Question: I have been reading through the possibilities of AMP, but I cannot seem to grasp why my page is not showing like Google shows it in their demo (see <URL>. My regular page is this:
'''
<!DOCTYPE html>
<html>
<head>
<meta charset="utf-8">
<title>An example of an AMP Project; a part of a self-writen paper about maintainability</title>
<meta http-equiv="Content-Type" content="text/html;charset=ISO-8859-1">
<meta name="language" content="NL"/>
<meta name="description" content="Every software engineering project has a certain degree of maintainability. Period.">
<meta name="viewport" content="width=device-width, initial-scale=1, maximum-scale=1"/>
<link rel="amphtml" href="http://amptest.millerpreview.nl/indexamp.html">
<link rel="canonical" href="http://amptest.millerpreview.nl/index.html">
</head>
<body>
<header>
<nav>
<ul>
<li><a href="/">Home</a></li>
<li><a href="/">Another page</a></li>
<li><a href="/">Another other page</a></li>
</ul>
</nav>
<h1>Welcome!</h1>
<img src='http://portal.tugraz.at/portal/page/portal/Files/internationales/Welcome_Center/Welcome_Fotolia_62393747_XXL.jpg' />
</header>
<h2>Maintainability of an Open Source Software Engineering Project</h2>
<p>
<b>Every software engineering project has a certain degree of maintainability which is directly derivable to the quality of the software, the complexity of the code, the amount and quality of the documentation and the understandability. In this paper, the maintainability of a randomly chosen open source Android application called TeamTalk is measured with the SIG Maintainability Model, created by the Software Improvement Group. The conclusion of the paper is an advice on improving maintainability towards the creators of this application.</b>
</p>
<h3>Introduction</h3>
<p>
Every software engineering project has a certain degree of maintainability which is directly derivable to the quality of the software, the complexity of the code, the amount and quality of the documentation and the understandability \cite{Heitlager07}. Maintainability is an often forgotten software quality attribute \cite{Radatz90, Swanson76} but a rather important one. Approximately 40 - 80\% of software's life cycle is spent on maintainability \cite{Coleman94, Dubey11, Kiewkanya05}. Maintaining an application will cost less time and thus less money if the maintainability is given proper attention.<br />
<br />
The goal of this paper is to gain insight into the maintainability of a randomly chosen open source application; in this case, it is the Android \cite{Android} app TeamTalk \cite{TeamTalk}. For this, we will measure the software quality attributes \cite{ISO} of maintainability; the analyzability, changeability, stability and testability.<br />
<br />
In section 2 we will give more insights about the background of the app TeamTalk and about what the SIG Maintainability Model is. In section 3 the used tools and the approach, based on the SIG Maintainability Model, will be discussed. Section 4 shows and discusses the results, on which an overall adice is given in section 5. The paper will be concluded with a summary of the results and what our advice is for the TeamTalk developers.<br />
</p>
<footer>
<img src='http://www.greetingsfromheart.com/images/bye_bye/bye_bye.gif' />
</footer>
</body>
</html>
'''
And my AMP html page is like this:
'''
<!doctype html>
<html amp lang="en">
<head>
<meta charset="utf-8">
<title>Hello, AMPs</title>
<link rel="canonical" href="http://amptest.millerpreview.nl/index.html" />
<meta name="viewport" content="width=device-width,minimum-scale=1,initial-scale=1">
<meta name="description" content="Every software engineering project has a certain degree of maintainability. Periods.">
<script type="application/ld+json">
{
"@context": "http://schema.org",
"@type": "ScholarlyArticle",
"headline": "Maintainability of an Open Source Software Engineering Project",
"datePublished": "2015-10-07T12:02:41Z",
"image": [
"logo.jpg"
]
}
</script>
<style amp-boilerplate>body{-webkit-animation:-amp-start 8s steps(1,end) 0s 1 normal both;-moz-animation:-amp-start 8s steps(1,end) 0s 1 normal both;-ms-animation:-amp-start 8s steps(1,end) 0s 1 normal both;animation:-amp-start 8s steps(1,end) 0s 1 normal both}@-webkit-keyframes -amp-start{from{visibility:hidden}to{visibility:visible}}@-moz-keyframes -amp-start{from{visibility:hidden}to{visibility:visible}}@-ms-keyframes -amp-start{from{visibility:hidden}to{visibility:visible}}@-o-keyframes -amp-start{from{visibility:hidden}to{visibility:visible}}@keyframes -amp-start{from{visibility:hidden}to{visibility:visible}}</style><noscript><style amp-boilerplate>body{-webkit-animation:none;-moz-animation:none;-ms-animation:none;animation:none}</style></noscript>
<style amp-custom>
main {
margin: 0 auto;
max-width: 620px;
}
</style>
<script async src="https://cdn.ampproject.org/v0.js"></script>
</head>
<body>
<main>
<header>
<nav>
<ul>
<li><a href="/">Home</a></li>
<li><a href="/">Another page</a></li>
<li><a href="/">Another other page</a></li>
</ul>
</nav>
<h1>Welcome!</h1>
<amp-img src='http://portal.tugraz.at/portal/page/portal/Files/internationales/Welcome_Center/Welcome_Fotolia_62393747_XXL.jpg' width="325" height="200"/>
</header>
<h1>Maintainability of an Open Source Software Engineering Project</h1>
<p>
<b>Every software engineering project has a certain degree of maintainability which is directly derivable to the quality of the software, the complexity of the code, the amount and quality of the documentation and the understandability. In this paper, the maintainability of a randomly chosen open source Android application called TeamTalk is measured with the SIG Maintainability Model, created by the Software Improvement Group. The conclusion of the paper is an advice on improving maintainability towards the creators of this application.</b>
</p>
<h3>Introduction</h3>
<p>
Every software engineering project has a certain degree of maintainability which is directly derivable to the quality of the software, the complexity of the code, the amount and quality of the documentation and the understandability \cite{Heitlager07}. Maintainability is an often forgotten software quality attribute \cite{Radatz90, Swanson76} but a rather important one. Approximately 40 - 80\% of software's life cycle is spent on maintainability \cite{Coleman94, Dubey11, Kiewkanya05}. Maintaining an application will cost less time and thus less money if the maintainability is given proper attention.<br />
<br />
The goal of this paper is to gain insight into the maintainability of a randomly chosen open source application; in this case, it is the Android \cite{Android} app TeamTalk \cite{TeamTalk}. For this, we will measure the software quality attributes \cite{ISO} of maintainability; the analyzability, changeability, stability and testability.<br />
<br />
In section 2 we will give more insights about the background of the app TeamTalk and about what the SIG Maintainability Model is. In section 3 the used tools and the approach, based on the SIG Maintainability Model, will be discussed. Section 4 shows and discusses the results, on which an overall adice is given in section 5. The paper will be concluded with a summary of the results and what our advice is for the TeamTalk developers.<br />
</p>
</main>
</body>
</html>
'''
It shows like this in the Google search AND in the AMP demo. I know my page is cached by Google: <URL>. Locally, my AMP is validated, but at the cached version it says that the script tag is not valid even though that is the AMP engine javascript, which should be deemed valid.
My question; is this not implemented yet in Google searches, or am I doing something wrong?
My Google search result looks like this:

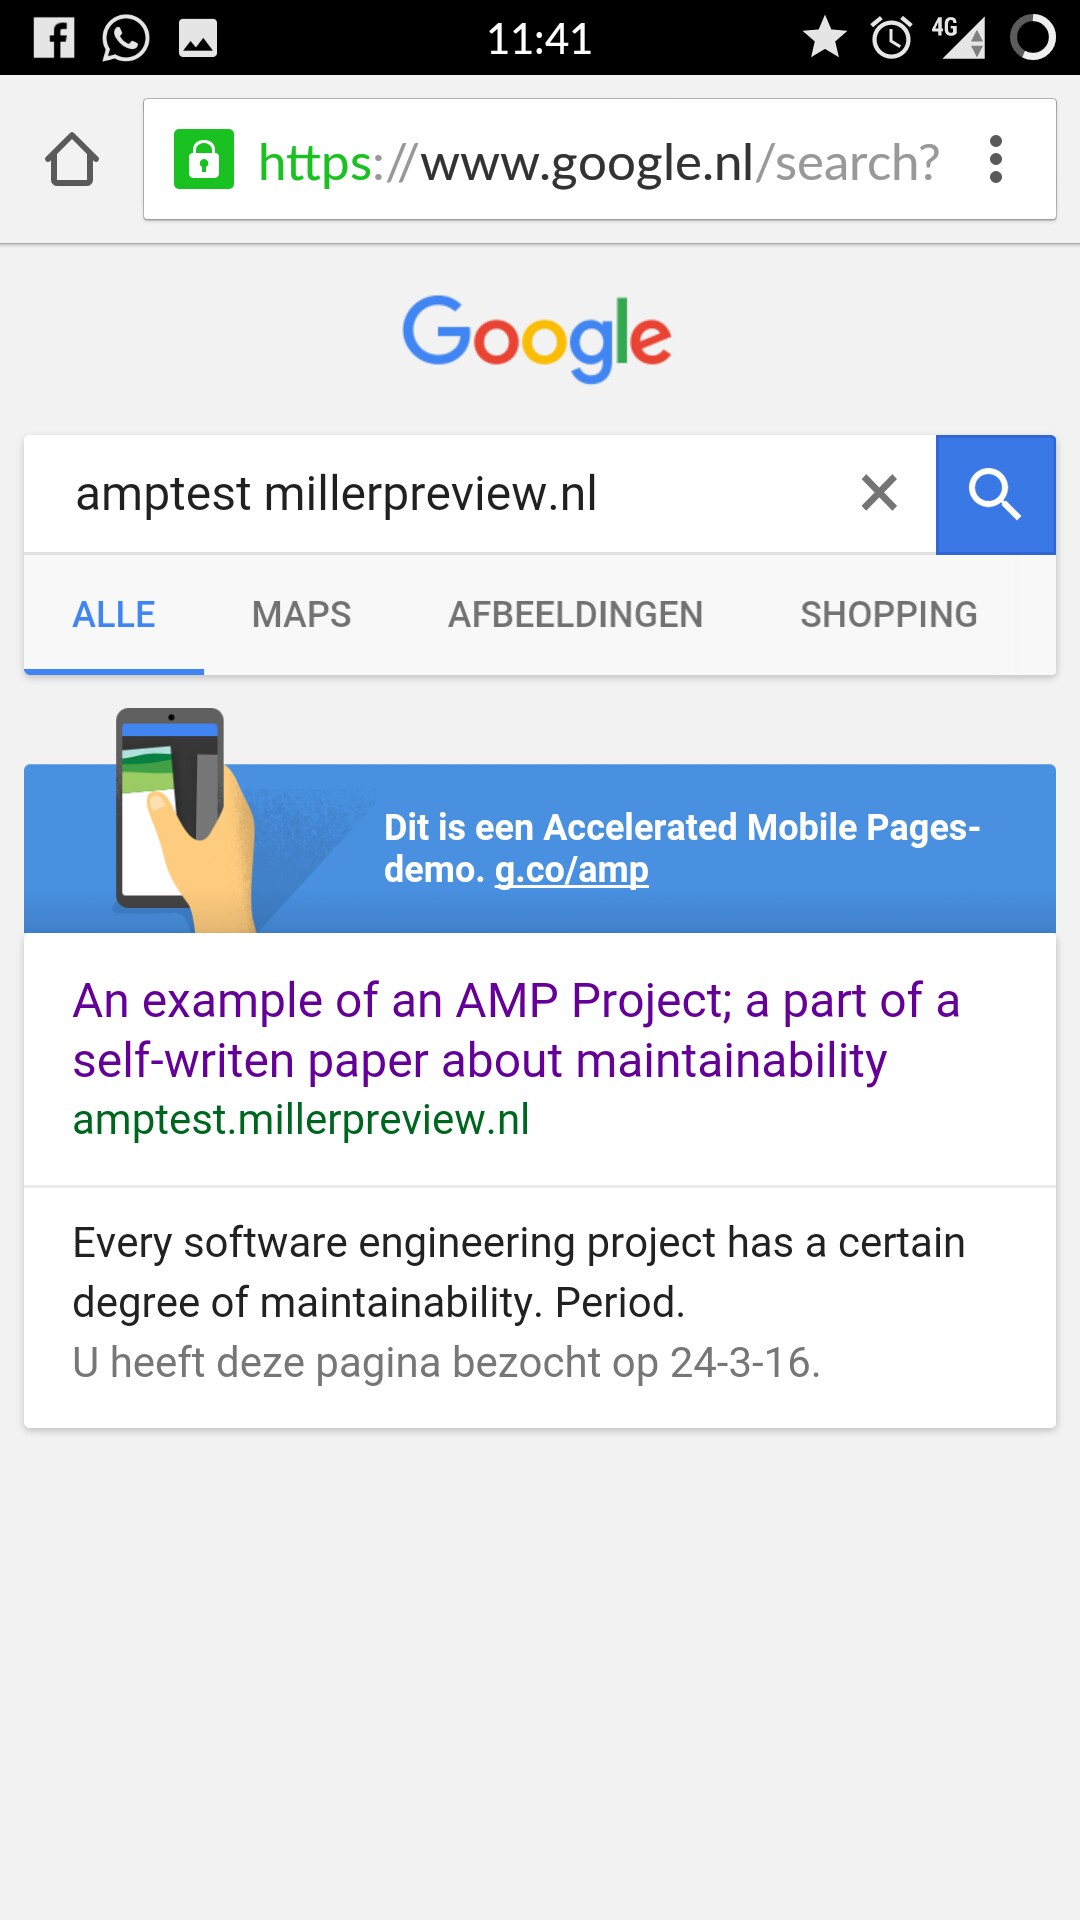
Answer: The use of AMP pages is limited at present. Google search results for example will not display the AMP equivalent instead of your page.
One place they are implemented is in a carousel of "Top Stories". This carousel will link to the AMP pages and will display to the regular search results (which will continue to link to the non-AMP version - Edit: not true anymore as per above). This will only display pages for NewsArticle postings, and only when the search is deemed by Google to be likely to require a list of recent news (so a search for your company is unlikely to display this). Do a search on something in the news recently and you should see a Top Stories carousel and a the lightning bolt next to some article of the articles. Note this hasn't yet rolled out everywhere so try Google.com rather than Google.nl if you're not seeing this.
So the main benefit to implementing AMP at present is for news organisations.
Will this change? It's likely. <URL> and others may follow.
As to your problem with the script tag in the cached version I don't see that issue. Note that the cached version isn't updated very often so it's not "live". So if you have an error, visit the cached URL, it will load it and display the error. However if you then fix the error and refreshed the cached URL it will still show the error. You just need to wait a day or two until it falls out of the cache and try again. They're working on a better way to control this (though seemed to have <URL>.
<URL>